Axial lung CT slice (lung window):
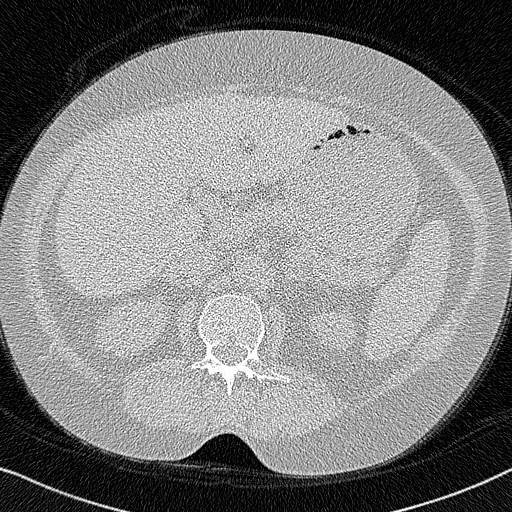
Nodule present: no